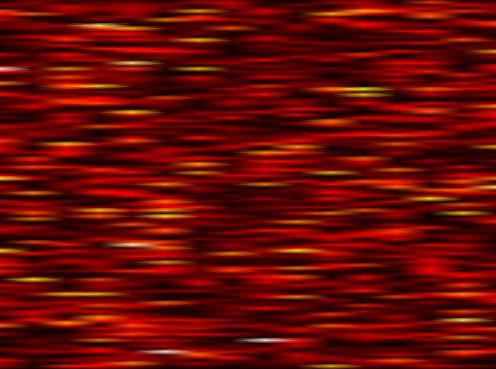
Label: OFDM